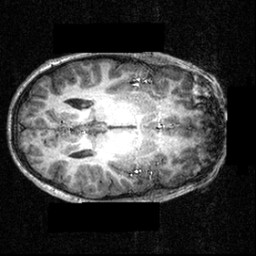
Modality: T1w
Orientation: axial
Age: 12
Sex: male
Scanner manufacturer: siemens
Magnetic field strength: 3.951 T
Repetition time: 1.5 s
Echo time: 0.00335 s